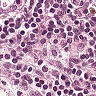
Metastatic tissue present: no